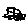
Label: car